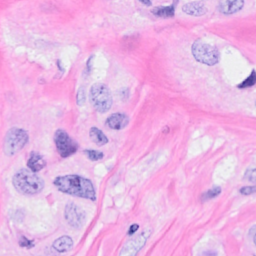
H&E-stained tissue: Breast